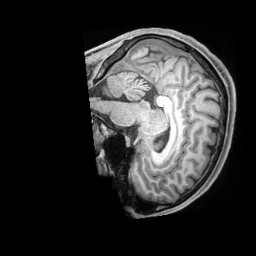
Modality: T1w
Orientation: sagittal
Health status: healthy
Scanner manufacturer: siemens
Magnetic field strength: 3 T
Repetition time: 2.4 s
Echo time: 0.00201 s